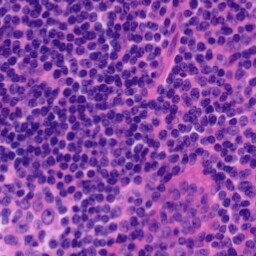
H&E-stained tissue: Tonsil